Field crop: maize
Growth stage: 1
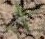
Species: atriplex